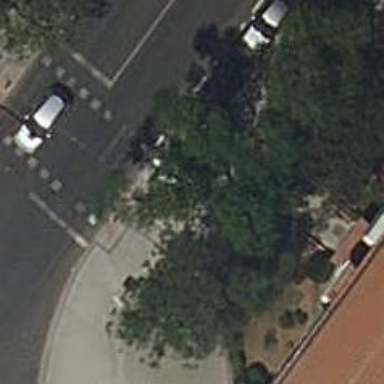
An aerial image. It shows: Bollard.